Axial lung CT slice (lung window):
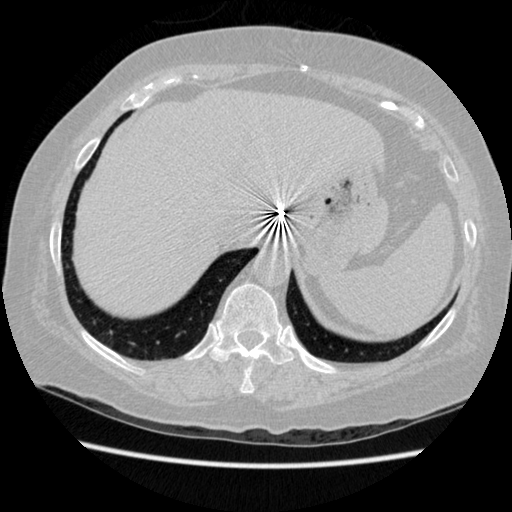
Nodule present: no